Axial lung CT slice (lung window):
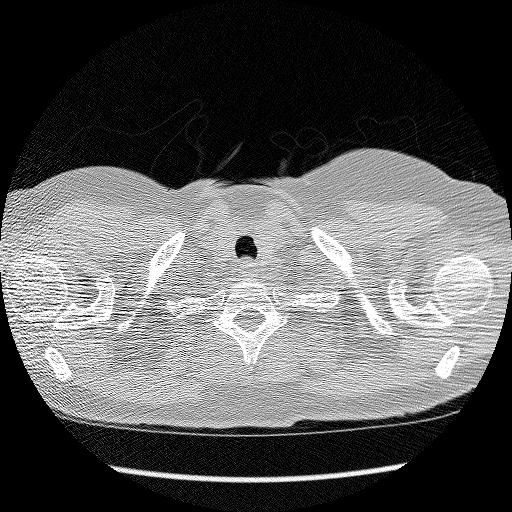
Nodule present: no